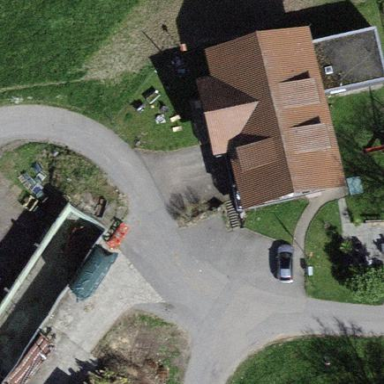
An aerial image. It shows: Farmyard area.